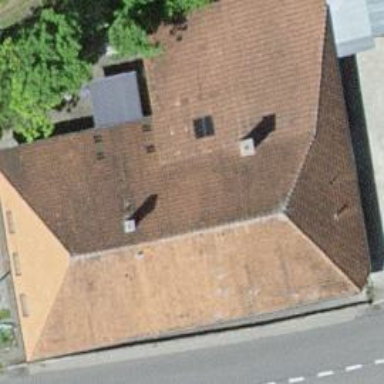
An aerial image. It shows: Residential building.